Question: In the picture below my VB show those special character instead of EEEaaa.

How can i fix this?
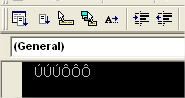
Answer: I did not thought of it at first! If I change the font in the "Editor Format options", it fix my issue.